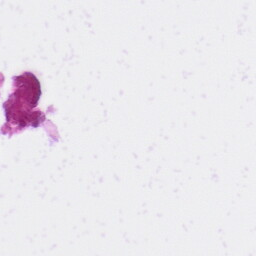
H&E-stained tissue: Skin